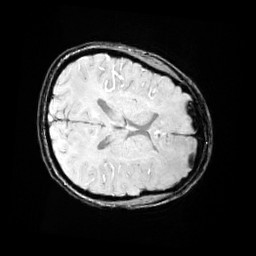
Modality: SWI
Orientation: axial
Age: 12
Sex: female
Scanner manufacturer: siemens
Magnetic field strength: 3 T
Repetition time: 0.027 s
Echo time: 0.02 s